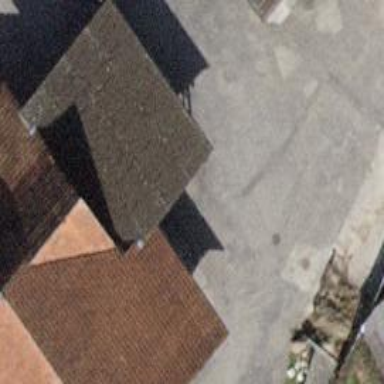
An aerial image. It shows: View of roof of building.